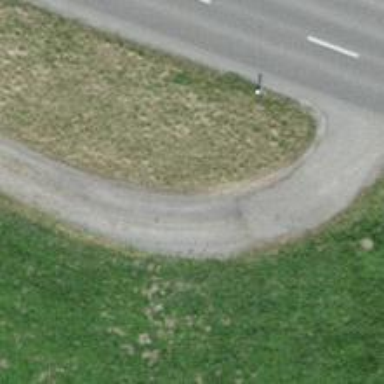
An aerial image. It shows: Gravel track with grade3 tracktype.